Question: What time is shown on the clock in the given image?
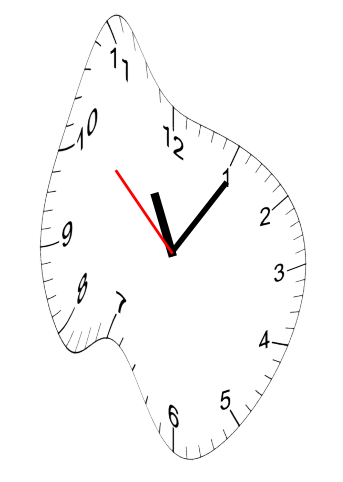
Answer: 11:05:52